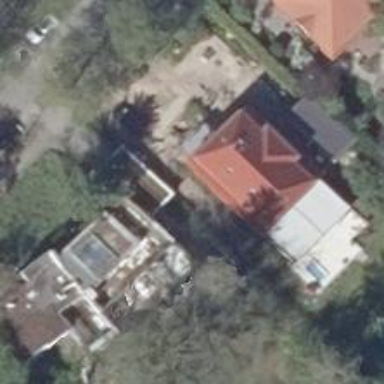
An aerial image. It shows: Detached building with half-hipped roof.